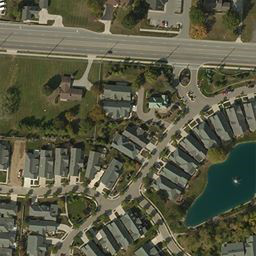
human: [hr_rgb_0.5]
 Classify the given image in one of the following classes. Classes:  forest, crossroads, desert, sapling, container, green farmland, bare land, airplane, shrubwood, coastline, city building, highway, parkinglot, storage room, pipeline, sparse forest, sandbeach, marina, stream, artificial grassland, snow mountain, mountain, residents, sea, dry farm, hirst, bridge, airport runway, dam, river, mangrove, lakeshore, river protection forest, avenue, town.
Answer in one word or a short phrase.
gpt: town